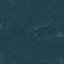
Land use / land cover class: Forest